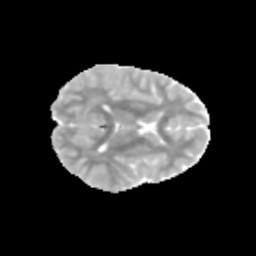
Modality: MD
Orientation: axial
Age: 9
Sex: male
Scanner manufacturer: siemens
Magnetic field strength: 3 T
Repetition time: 3.8 s
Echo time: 0.07 s